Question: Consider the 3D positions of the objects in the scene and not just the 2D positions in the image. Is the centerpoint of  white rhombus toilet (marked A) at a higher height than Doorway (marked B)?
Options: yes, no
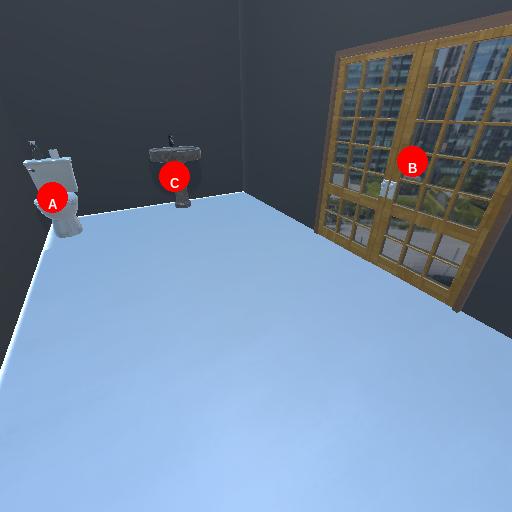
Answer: yes